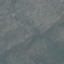
Label: HerbaceousVegetation